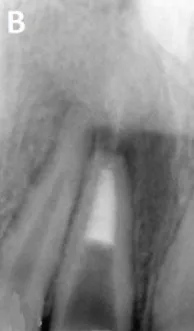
Radiographic confirmation afer MTA placement, note the thin dentinal walls and large root canal space.
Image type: radiology (scintigraphy)